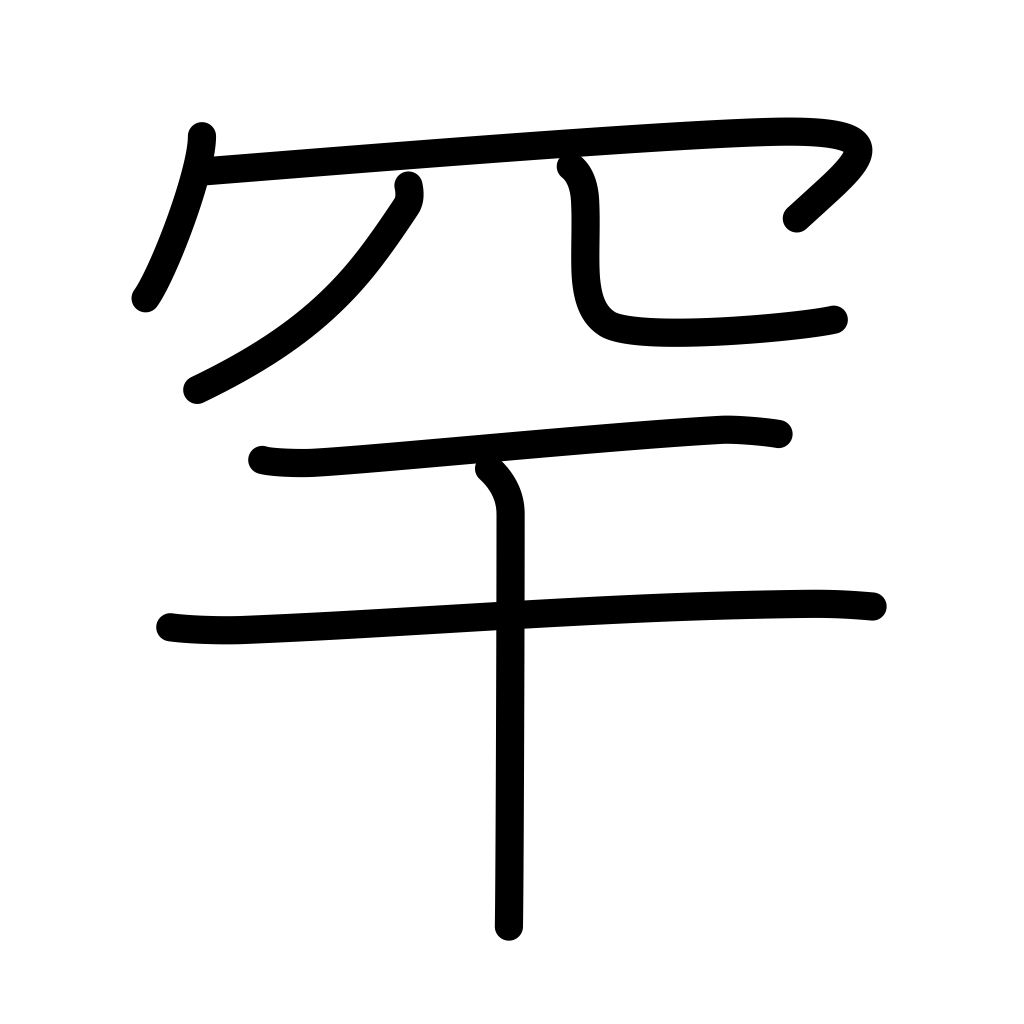
Meaning: bird-catching net, rare